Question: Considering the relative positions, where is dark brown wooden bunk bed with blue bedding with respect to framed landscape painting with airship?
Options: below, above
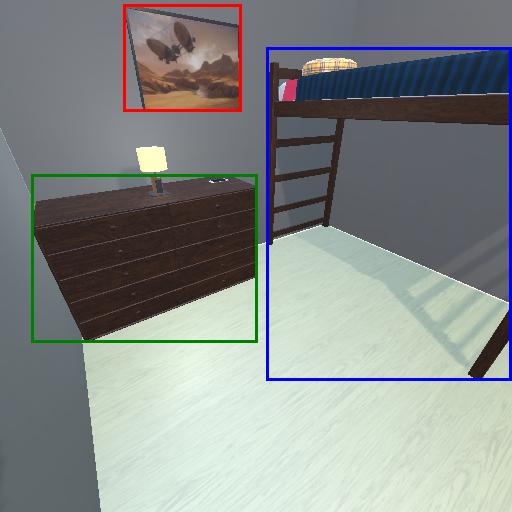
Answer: below